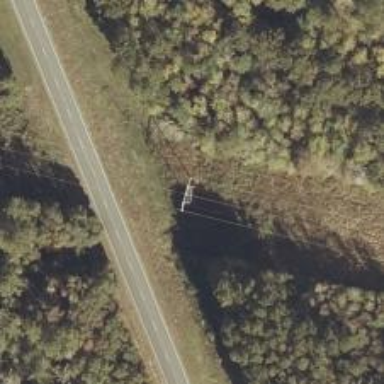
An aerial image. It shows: H-frame designed tower for power lines.